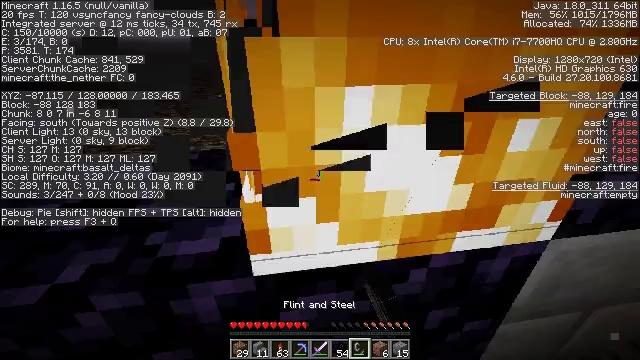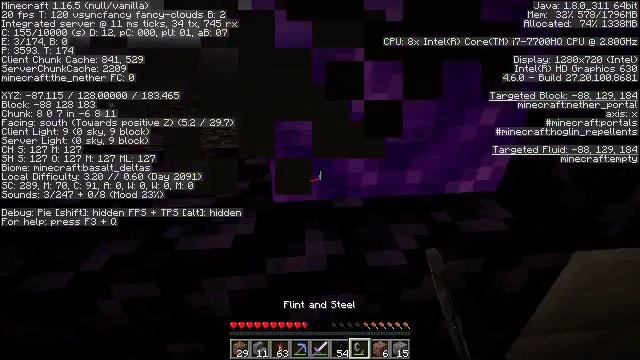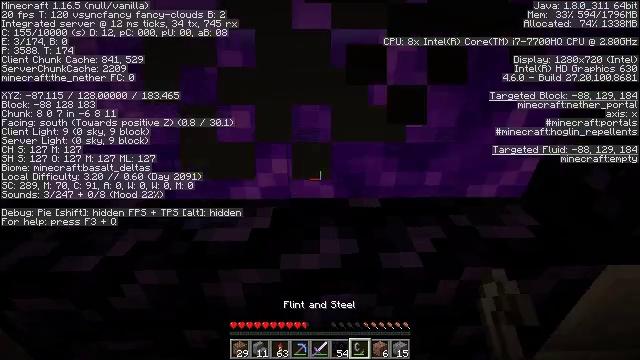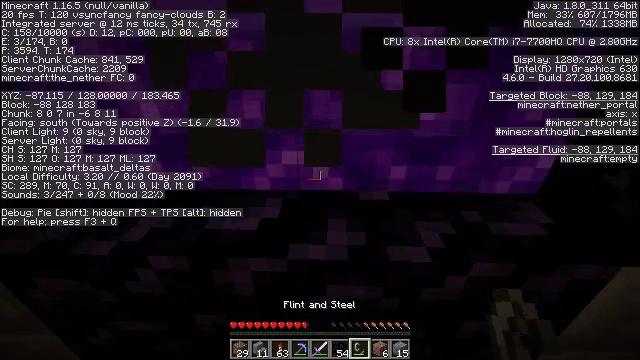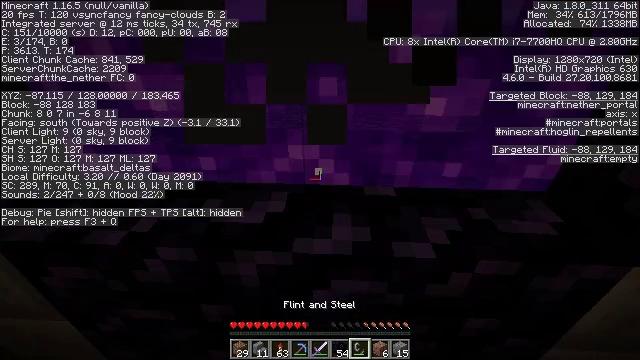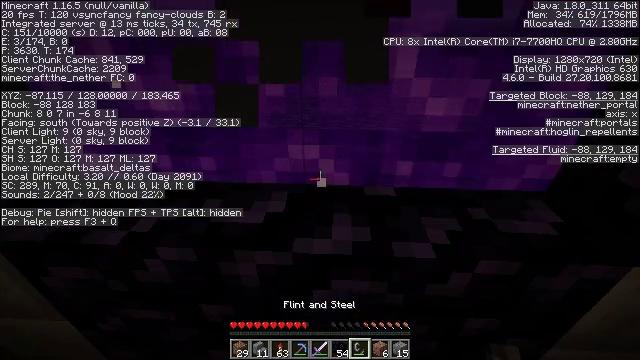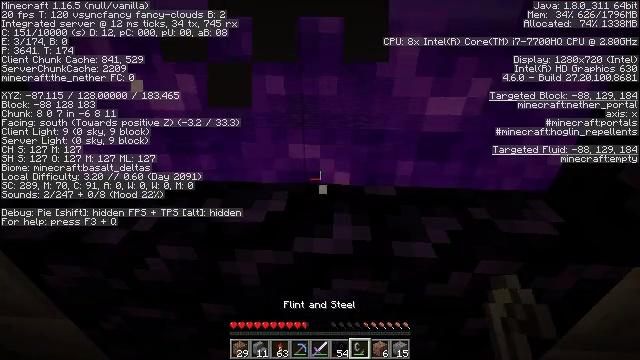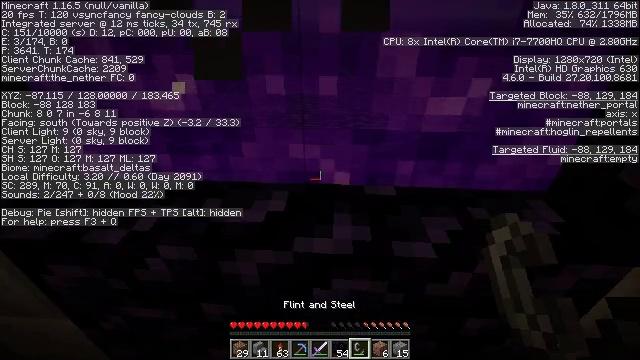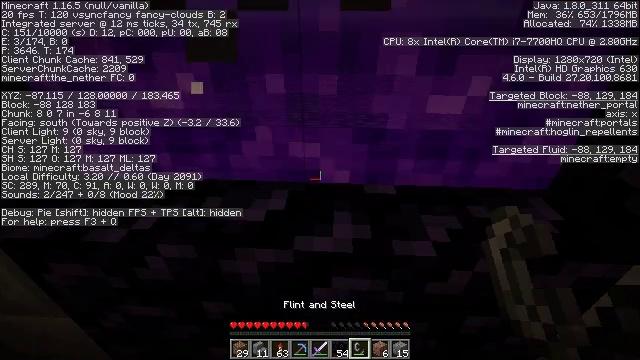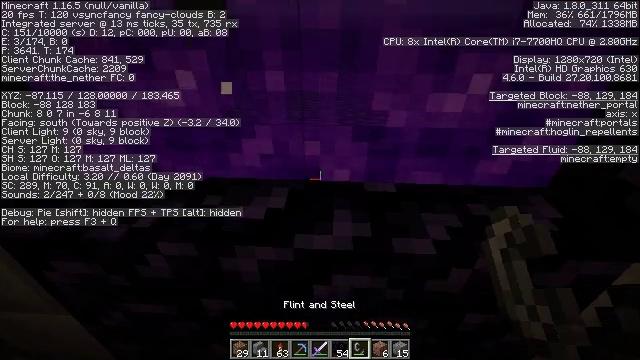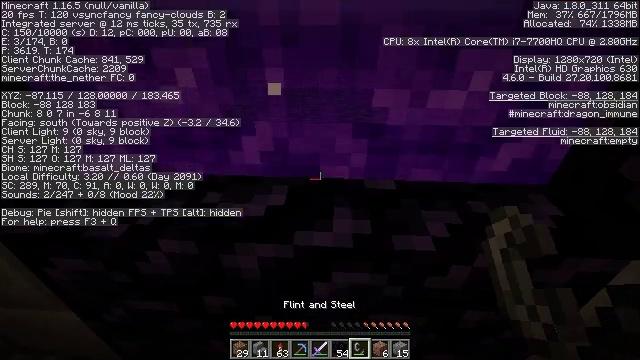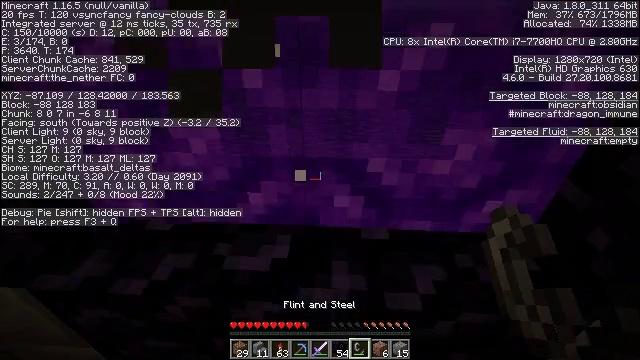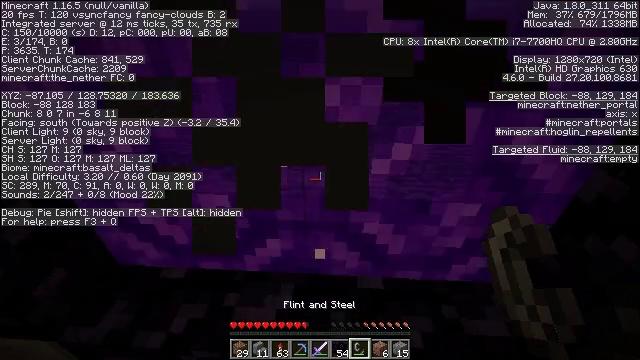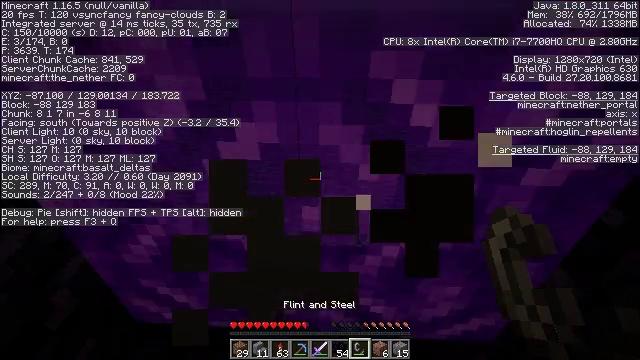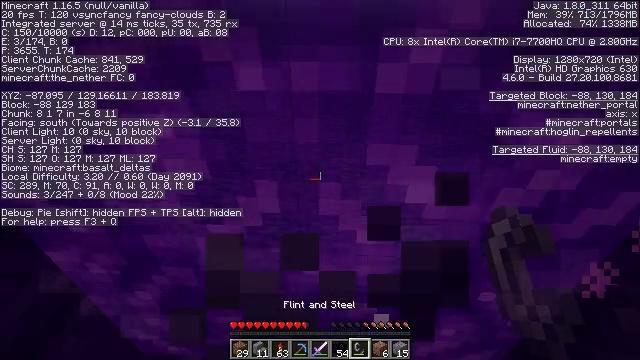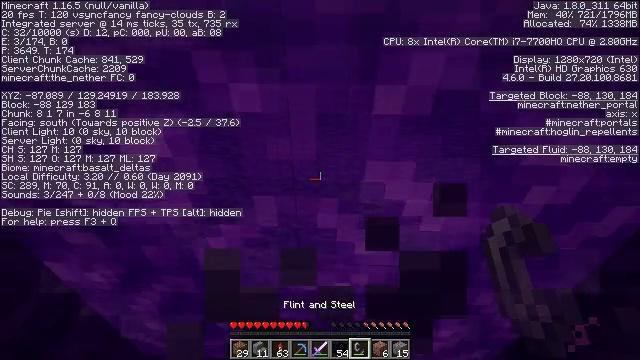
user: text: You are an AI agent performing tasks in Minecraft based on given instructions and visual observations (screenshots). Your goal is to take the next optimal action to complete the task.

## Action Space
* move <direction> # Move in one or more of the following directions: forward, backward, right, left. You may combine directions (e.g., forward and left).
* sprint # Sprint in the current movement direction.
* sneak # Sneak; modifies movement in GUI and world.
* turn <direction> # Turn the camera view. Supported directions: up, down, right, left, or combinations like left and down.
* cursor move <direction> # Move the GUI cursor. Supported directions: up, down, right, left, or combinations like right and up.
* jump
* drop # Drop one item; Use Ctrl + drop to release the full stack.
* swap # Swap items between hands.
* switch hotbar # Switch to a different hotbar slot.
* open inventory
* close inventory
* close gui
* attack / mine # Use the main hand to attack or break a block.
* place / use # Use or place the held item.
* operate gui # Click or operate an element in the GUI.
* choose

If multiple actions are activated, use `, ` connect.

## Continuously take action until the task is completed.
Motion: motion action
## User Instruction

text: Hunt the magma cube.
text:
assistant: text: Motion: turn left
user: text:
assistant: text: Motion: turn left
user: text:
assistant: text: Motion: turn left and down
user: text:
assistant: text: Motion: turn left and down
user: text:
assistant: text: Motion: no_op
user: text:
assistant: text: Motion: no_op
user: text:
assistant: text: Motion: no_op
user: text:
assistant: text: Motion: no_op
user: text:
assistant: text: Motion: no_op
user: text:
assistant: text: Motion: no_op
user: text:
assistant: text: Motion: move forward, jump
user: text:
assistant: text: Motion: move forward, jump
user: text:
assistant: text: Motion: move forward, jump
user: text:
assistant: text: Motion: move forward, jump
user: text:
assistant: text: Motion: move forward, turn down, jump
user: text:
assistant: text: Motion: move forward, turn down
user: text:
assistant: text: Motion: move forward, turn down
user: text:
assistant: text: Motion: move forward
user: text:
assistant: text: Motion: move forward
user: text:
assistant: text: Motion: no_op
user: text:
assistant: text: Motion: no_op
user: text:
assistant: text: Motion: no_op
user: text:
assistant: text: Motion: no_op
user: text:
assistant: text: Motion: no_op
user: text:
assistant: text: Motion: no_op
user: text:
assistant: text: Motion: no_op
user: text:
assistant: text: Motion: no_op
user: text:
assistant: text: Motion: no_op
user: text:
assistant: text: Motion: no_op
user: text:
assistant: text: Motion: no_op